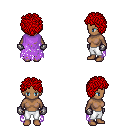
a pixel art fantasy rpg character, female body template, human, dark skin, maroon tattered cape, white pants, red curly afro hairstyle, metal gloves, four views (front, back, left, right), 2x2 character sprite sheet, small pixel art, hard edges, no anti-aliasing